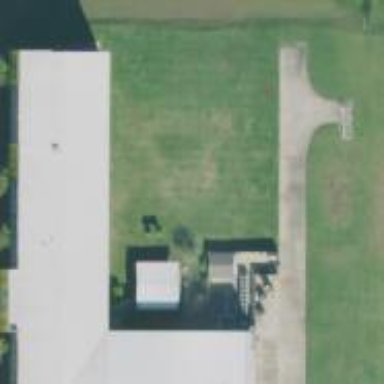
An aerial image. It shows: School building.